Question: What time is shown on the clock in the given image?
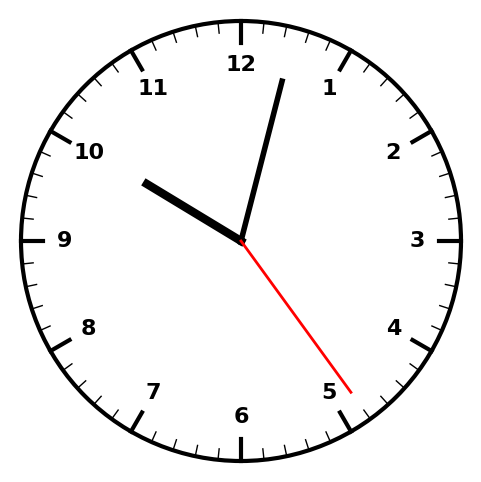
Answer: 10:02:24